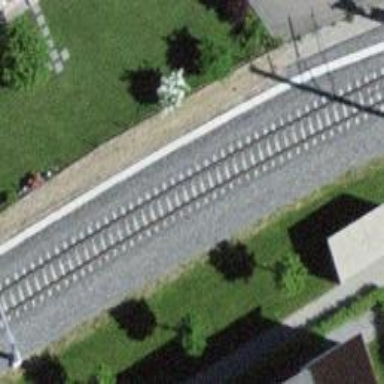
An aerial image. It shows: Narrow-gauge railway track with 1 electrified contact line.